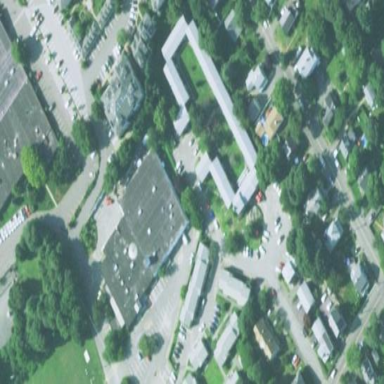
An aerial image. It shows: School.